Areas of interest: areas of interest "Leapmotor Beijing Center Yan'an Village Store"
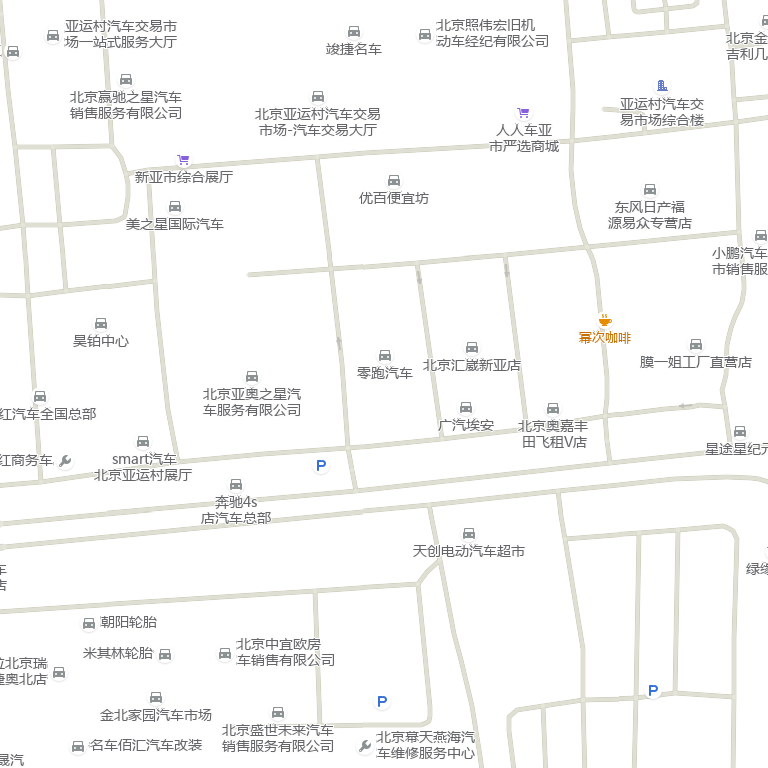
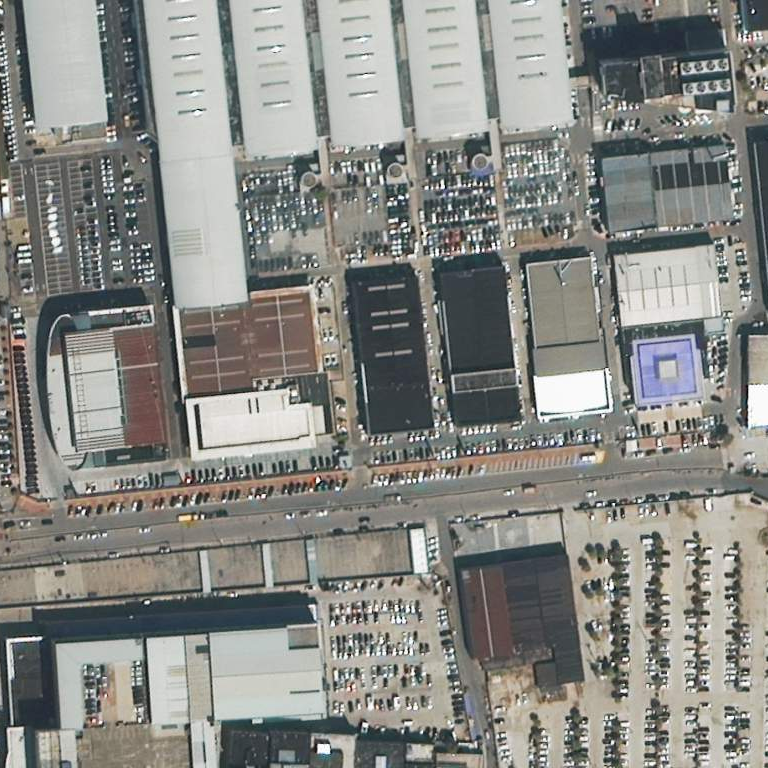